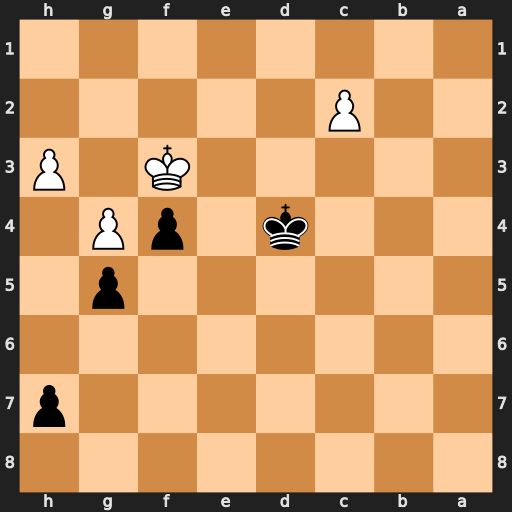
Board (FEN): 8/7p/8/6p1/3k1pP1/5K1P/2P5/8
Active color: b
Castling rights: -
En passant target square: -
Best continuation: Kc3 h4 h6